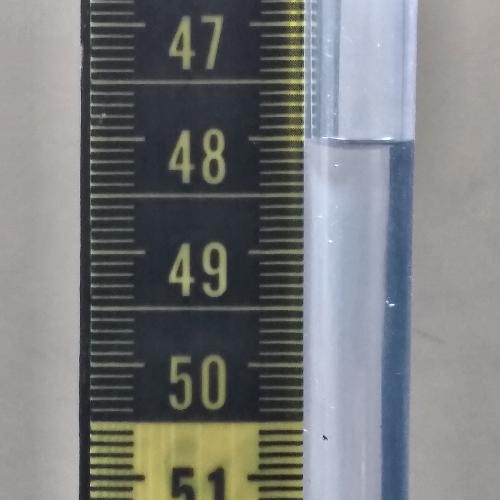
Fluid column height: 48.0 cm